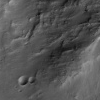
Atmospheric dust classification: not_dusty